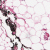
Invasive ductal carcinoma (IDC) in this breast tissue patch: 0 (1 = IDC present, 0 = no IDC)